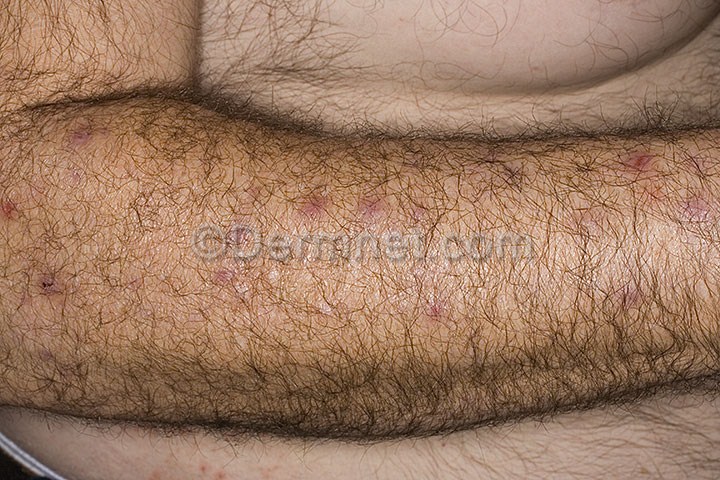
Disease: Eczema Photos